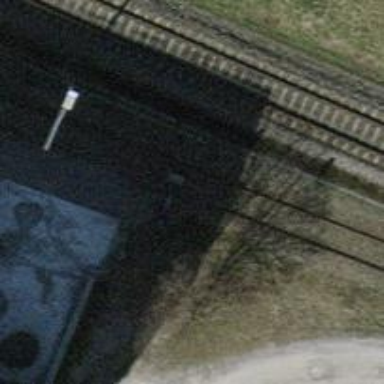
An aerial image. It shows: Railway switch.